Question: I am developing a program in WPF, getting a picture from the web and used an image control.
My image list has 50 pictures (from vimeo's thumbnails). Everything looks fine but number 45. The picture has some problem and when I get to the 45th picture, I get this exception:
> Value does not fall within the expected range.
<URL>
I used try-catch but I can't catch it. Because it occurs in the Bitmap class. Here are the details:
Here is my code:
'''
for (int i = 0; i <50 ; i++)
{
product p = new product();
Common.SelectedOldColor = p.Background;
p.VideoInfo = results[i];
Common.Products.Add(p, false);
p.Visibility = System.Windows.Visibility.Hidden;
p.Drop_Event += new product.DragDropEvent(p_Drop_Event);
main.Children.Add(p);
}
'''
when I set the 'p.VideoInfo = results[i];' property, it assigns something:
'''
private VideoList videoInfo;
public VideoList VideoInfo
{
get { return videoInfo; }
set
{
videoInfo = value;
label1.Content = videoInfo.Title;
try
{
image1.Source = new BitmapImage(new Uri(videoInfo.ThumbNail));
}
catch (Exception ex)
{
}
}
}
image1.Source = new BitmapImage(new Uri(videoInfo.ThumbNail));
'''
Here is source of the problem. but just for this image:

I tried many times and each images are fine. But this one is different? Maybe it's blur?
How can I fix this problem? Maybe I can use different way to assign source to image1?
I hope that I described well.
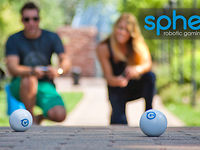
Answer: Try to ignore the color profile, maybe the metadata is corrupted:
'''
var bi = new BitmapImage();
bi.BeginInit();
bi.CreateOptions = BitmapCreateOptions.IgnoreColorProfile;
bi.UriSource = new Uri("http://hanselman.com/blog/images/JPGwithBadColorProfile.jpg");
bi.EndInit();
foo.Source = bi;
'''
or using XAML:
'''

<Image.Source>
<BitmapImage CreateOptions="IgnoreColorProfile" UriSource="{Binding ....}"/>
</Image.Source>

'''
Also look here <URL>.